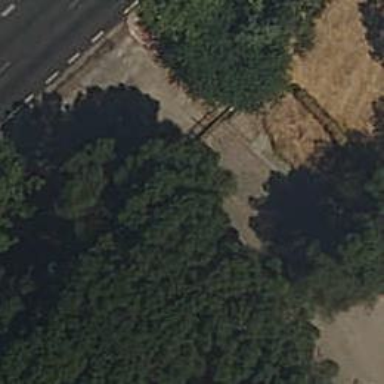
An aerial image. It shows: Entrance with barrier.